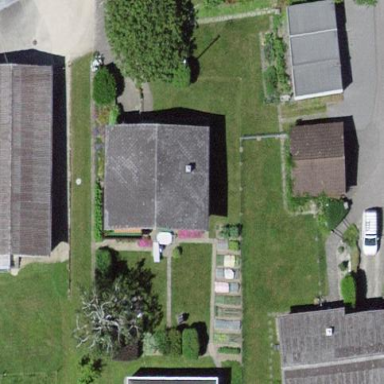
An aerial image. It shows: Residential building.